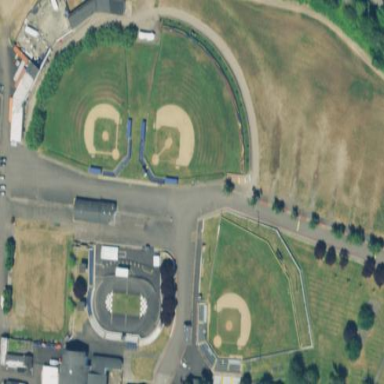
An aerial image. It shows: Baseball pitch for leisure and sports activities.